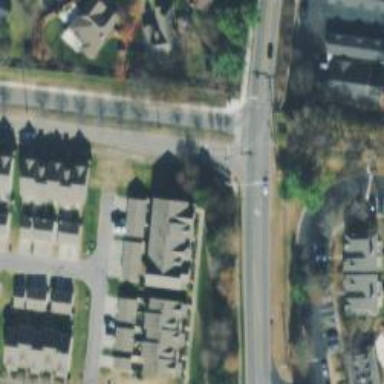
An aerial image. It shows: Unmarked road crossing.